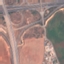
Label: Highway